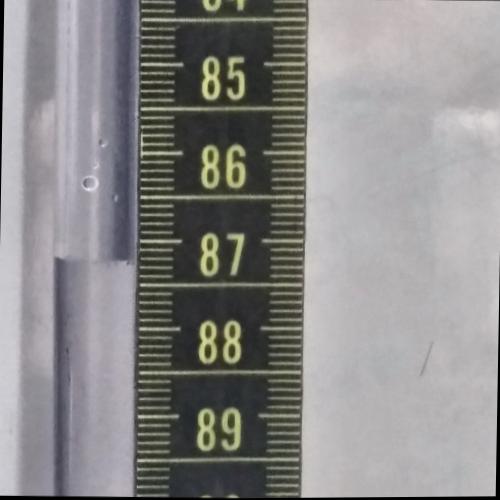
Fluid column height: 87.2 cm